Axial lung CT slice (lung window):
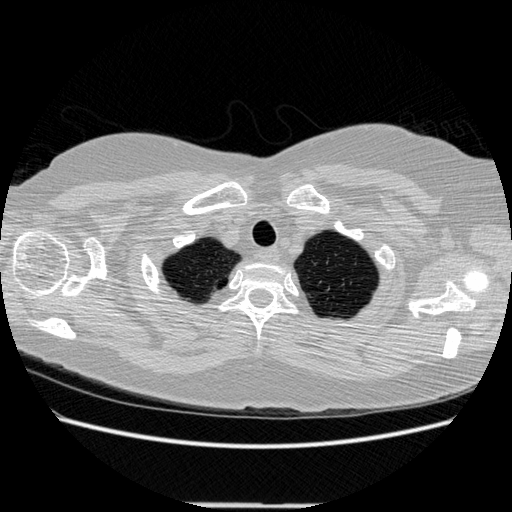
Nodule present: no